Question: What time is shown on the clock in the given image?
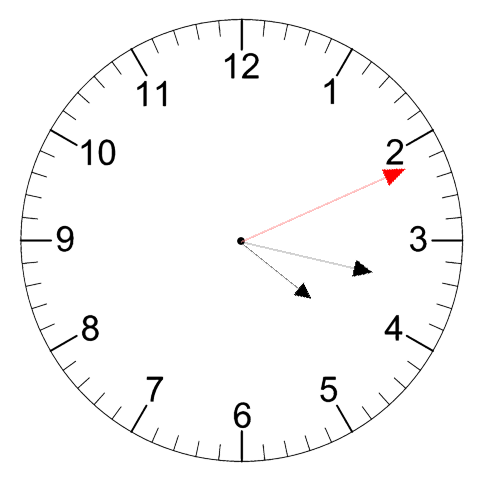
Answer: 04:17:11